Question: hi guys I have this Sprite Kit cannon game that it works perfectly but with one problem. if I point the cannon to a very top or very bottom as you can see in the image, the bullet since it is spawning from the center of the cannon's sprite, it shows clearly that the bullet is being fired not from the cannon's tunnel but from the center of the image, how can I fix this bullet position so that it would always spawn from the mouth of the tunnel.
here is my code so far.
'''
- (void) touchesEnded:(NSSet *)touches withEvent:(UIEvent *)event {
CGPoint location = [_Player position];
UITouch *touch = [touches anyObject];
CGPoint touchLocation = [touch locationInNode:self.scene];
bullet = [SKSpriteNode spriteNodeWithImageNamed:@"cannonbullet"];
bullet.xScale = 0.06;
bullet.yScale = 0.06;
bullet.position =
CGPointMake(location.x+_Player.zRotation,location.y+_Player.zRotation);
bullet.zPosition = 0;
CGPoint offset = rwSub(touchLocation, bullet.position);
if (offset.x <= 0) return;
[self addChild:bullet];
CGPoint direction = rwNormalize(offset);
CGPoint shootAmount = rwMult(direction, 400);
CGPoint realDest = rwAdd(shootAmount, bullet.position);
float velocity = 480.0/1.0;
float realMoveDuration = self.size.width / velocity;
SKAction * actionMove = [SKAction moveTo:realDest duration:realMoveDuration];
SKAction * actionMoveDone = [SKAction removeFromParent];
[bullet runAction:[SKAction sequence:@[actionMove, actionMoveDone]]];
[self animStarter];
}
'''
as you can see in the image the bullet is spawning from a very off location if the cannon is not shooting straight.

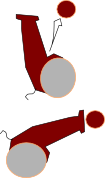
Answer: Make sure that your cannon's barrel sprite image is lined up with the center X axis of the image (see the picture). You can drag out or copy the image if you want to duplicate the project.
Below is the code to rotate the cannon to the touch location and fire a cannonball once it has reached the the desired rotation angle. I think you are still using the zombie conga code so I used its functions for your convenience.

'''
#import "MyScene.h"
static inline CGPoint CGPointSubtract(const CGPoint a,
const CGPoint b)
{
return CGPointMake(a.x - b.x, a.y - b.y);
}
static inline CGPoint CGPointMultiplyScalar(const CGPoint a,const CGFloat b)
{
return CGPointMake(a.x * b, a.y * b);
}
static inline CGFloat CGPointLength(const CGPoint a)
{
return sqrtf(a.x * a.x + a.y * a.y);
}
static inline CGPoint CGPointNormalize(const CGPoint a)
{
CGFloat length = CGPointLength(a);
return CGPointMake(a.x / length, a.y / length);
}
static inline CGFloat CGPointToAngle(const CGPoint a)
{
return atan2f(a.y, a.x);
}
static inline CGFloat ScalarSign(CGFloat a)
{
return a >= 0 ? 1 : -1;
}
static inline CGFloat ScalarShortestAngleBetween(const CGFloat a, const CGFloat b)
{
CGFloat difference = b - a;
CGFloat angle = fmodf(difference, M_PI * 2);
if (angle >= M_PI) {
angle -= M_PI * 2;
}
return angle;
}
static const float ROTATE_RADIANS_PER_SEC = 4 * M_PI;
static const float MOVE_POINTS_PER_SEC = 120.0;
@implementation MyScene
{
SKSpriteNode *cannon;
NSTimeInterval _lastUpdateTime;
NSTimeInterval _dt;
CGPoint _velocity;
CGPoint _lastTouchLocation;
BOOL fireCannon;
CGPoint destination;
}
-(id)initWithSize:(CGSize)size
{
if (self = [super initWithSize:size])
{
[self createCannon];
fireCannon = false;
}
return self;
}
-(void)createCannon
{
cannon = [SKSpriteNode spriteNodeWithImageNamed:@"cannon"];
cannon.position = CGPointMake(self.size.height/2, self.size.width/2);
[self addChild:cannon];
}
-(void)touchesBegan:(NSSet *)touches withEvent:(UIEvent *)event
{
UITouch *touch = [touches anyObject];
CGPoint touchLocation = [touch locationInNode:self.scene];
fireCannon = true;
destination = touchLocation;
_lastTouchLocation = touchLocation;
CGPoint offset = CGPointSubtract(touchLocation, cannon.position);
CGPoint direction = CGPointNormalize(offset);
_velocity = CGPointMultiplyScalar(direction, MOVE_POINTS_PER_SEC);
}
-(void)update:(CFTimeInterval)currentTime
{
if (_lastUpdateTime) {
_dt = currentTime - _lastUpdateTime;
} else {
_dt = 0;
}
_lastUpdateTime = currentTime;
[self rotateSprite:cannon toFace:_velocity rotateRadiansPerSec:ROTATE_RADIANS_PER_SEC];
}
- (void)rotateSprite:(SKSpriteNode *)sprite
toFace:(CGPoint)velocity
rotateRadiansPerSec:(CGFloat)rotateRadiansPerSec
{
float targetAngle = CGPointToAngle(velocity);
float shortest = ScalarShortestAngleBetween(cannon.zRotation, targetAngle);
float amtToRotate = rotateRadiansPerSec * _dt;
if (ABS(shortest) < amtToRotate)
{
amtToRotate = ABS(shortest);
}
sprite.zRotation += ScalarSign(shortest) * amtToRotate;
if ((ABS(shortest) == amtToRotate) && (fireCannon == true))
{
fireCannon = false;
[self fire:targetAngle];
}
}
-(void)fire:(float)targetAngle
{
SKSpriteNode *cannonBall = [SKSpriteNode spriteNodeWithColor:[SKColor redColor] size:CGSizeMake(5, 5)];
cannonBall.position = cannon.position;
[self addChild:cannonBall];
int x = cannon.position.x + 1000 * cos(targetAngle);
int y = cannon.position.y + 1000 * sin(targetAngle);
[cannonBall runAction:[SKAction moveTo:CGPointMake(x, y) duration:2]];
}
@end
'''